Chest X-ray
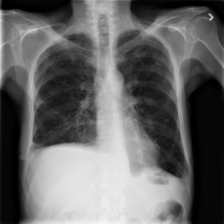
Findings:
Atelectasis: negative
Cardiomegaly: negative
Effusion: negative
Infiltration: negative
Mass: negative
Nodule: negative
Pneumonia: negative
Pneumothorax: negative
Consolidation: negative
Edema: negative
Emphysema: negative
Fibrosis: negative
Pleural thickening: negative
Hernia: negative